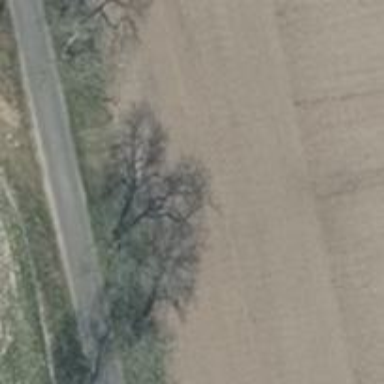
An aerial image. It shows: Row of deciduous broadleaved trees.